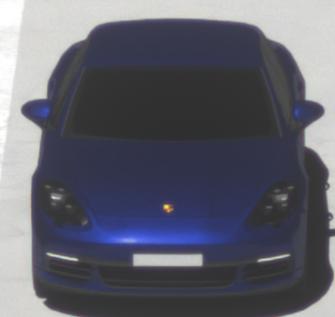
Make: Porsche
Model: Panamera
Detailed model: Panamera (971)
Model produced from: 2016/11
Model produced until: 2018/08
Doors: 5
Color: blue
Road condition: dry road
Daytime: midday
Contrast: medium contrast